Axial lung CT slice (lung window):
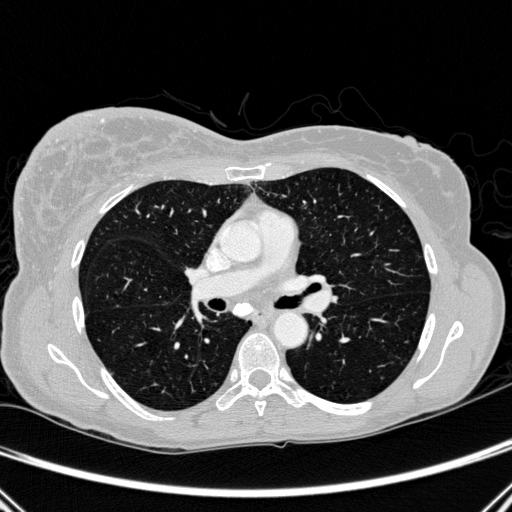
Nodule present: no